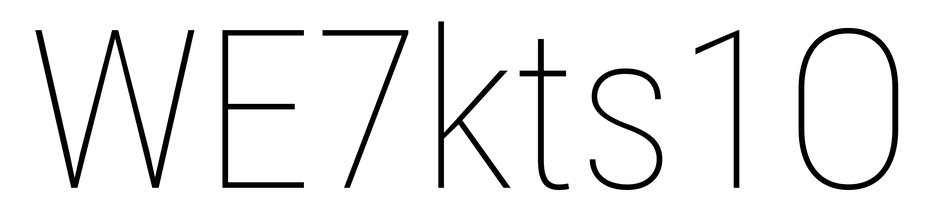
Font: Roboto_Condensed_Thin